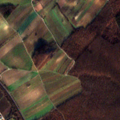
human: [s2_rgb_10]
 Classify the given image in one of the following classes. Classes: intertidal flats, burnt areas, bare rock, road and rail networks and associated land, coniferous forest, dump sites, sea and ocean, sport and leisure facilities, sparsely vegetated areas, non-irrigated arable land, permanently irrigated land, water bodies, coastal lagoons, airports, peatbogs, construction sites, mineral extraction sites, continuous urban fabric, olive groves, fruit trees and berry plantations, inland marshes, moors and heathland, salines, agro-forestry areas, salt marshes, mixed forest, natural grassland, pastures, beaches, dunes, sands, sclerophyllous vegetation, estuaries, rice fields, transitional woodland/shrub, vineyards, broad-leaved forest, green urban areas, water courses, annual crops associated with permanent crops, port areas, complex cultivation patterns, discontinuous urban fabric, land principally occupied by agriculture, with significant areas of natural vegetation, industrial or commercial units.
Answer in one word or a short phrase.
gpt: discontinuous urban fabric, non-irrigated arable land, land principally occupied by agriculture, with significant areas of natural vegetation, broad-leaved forest